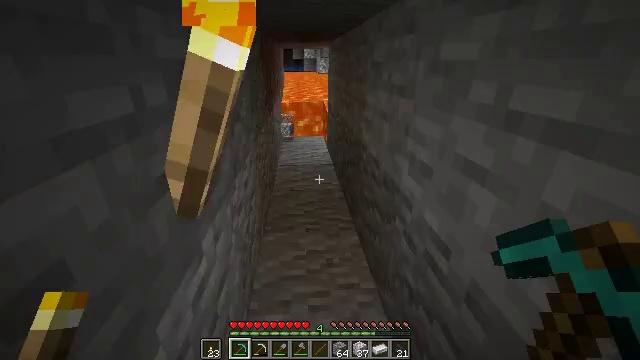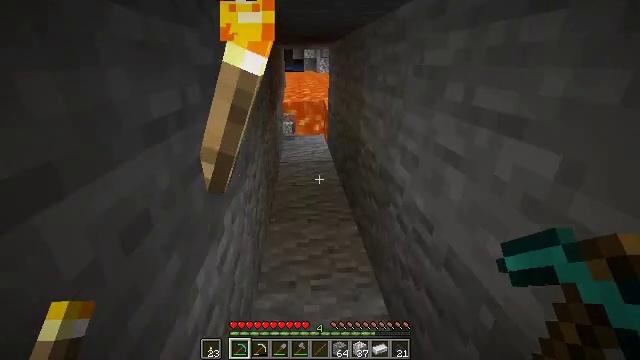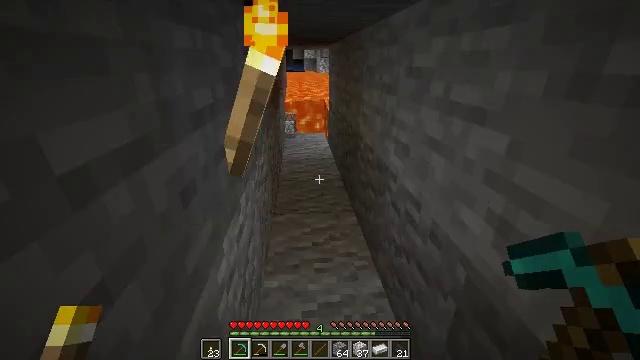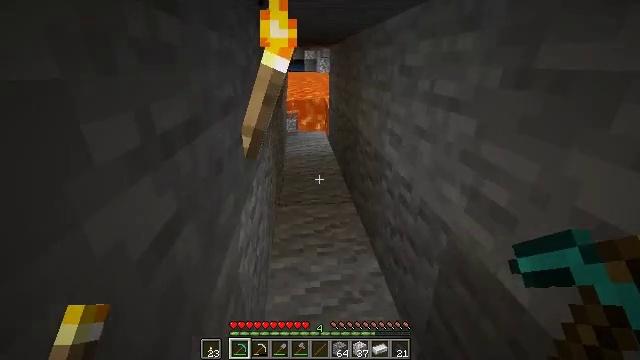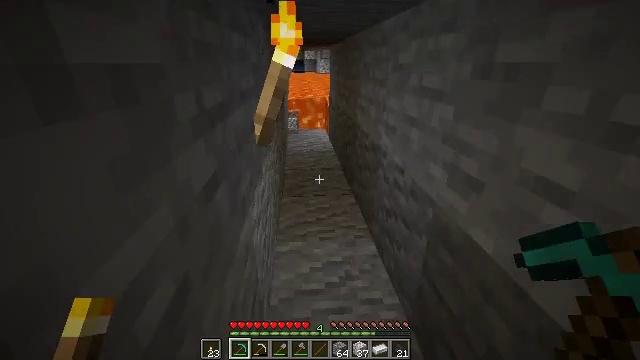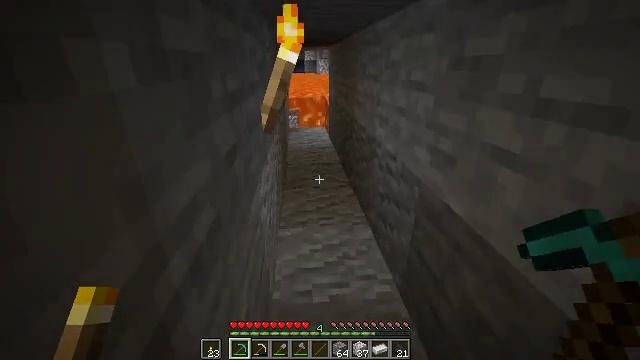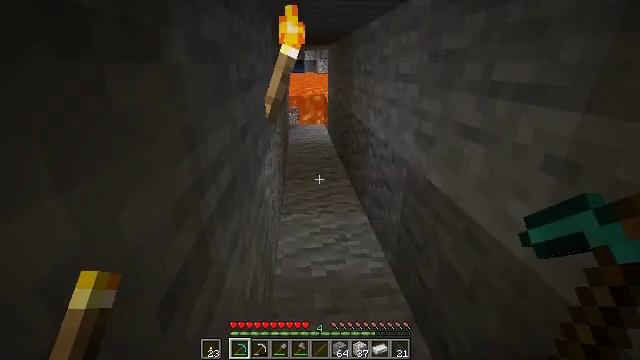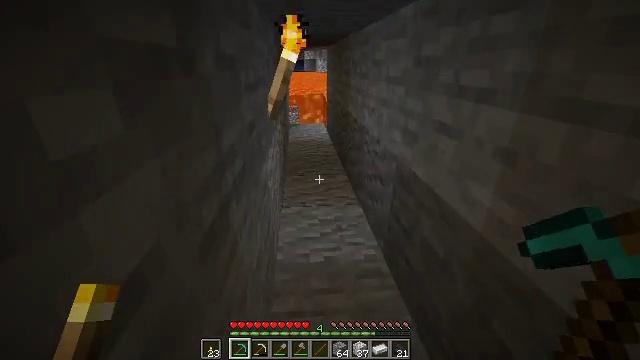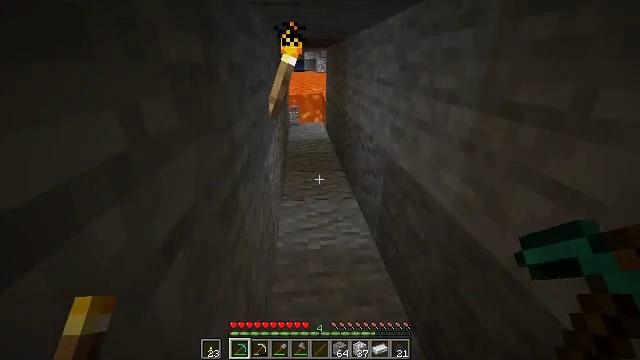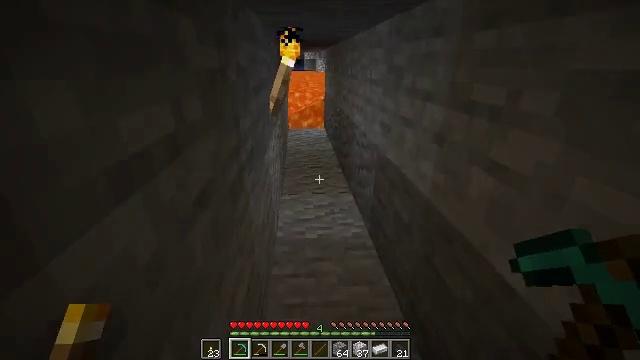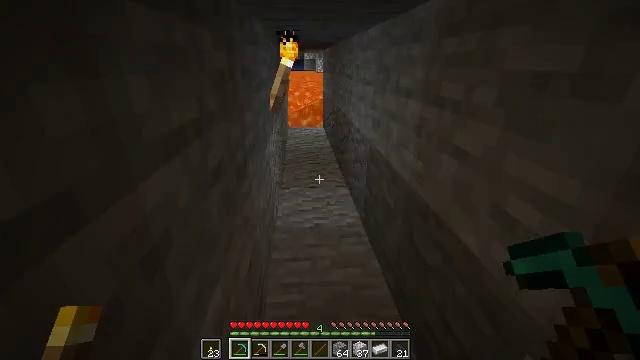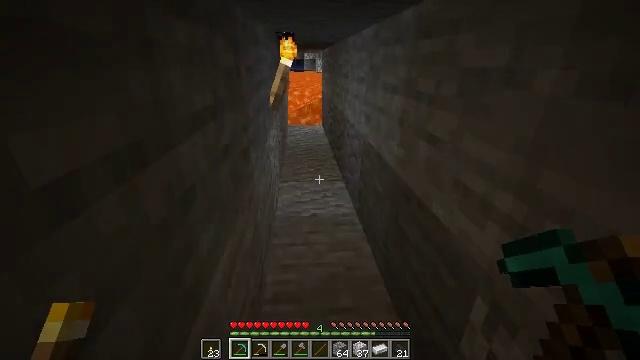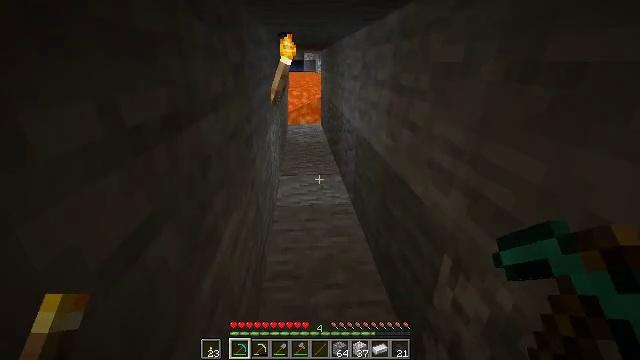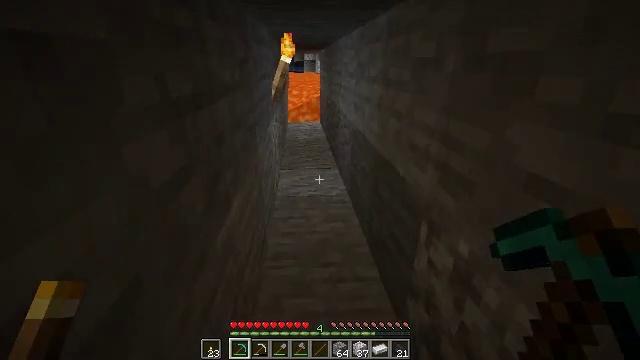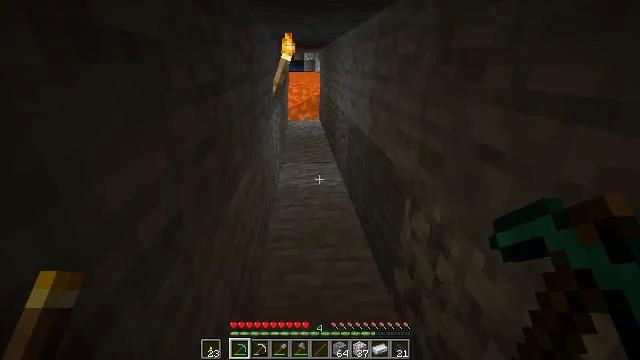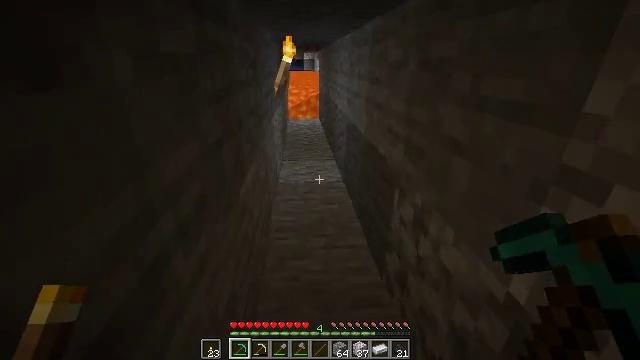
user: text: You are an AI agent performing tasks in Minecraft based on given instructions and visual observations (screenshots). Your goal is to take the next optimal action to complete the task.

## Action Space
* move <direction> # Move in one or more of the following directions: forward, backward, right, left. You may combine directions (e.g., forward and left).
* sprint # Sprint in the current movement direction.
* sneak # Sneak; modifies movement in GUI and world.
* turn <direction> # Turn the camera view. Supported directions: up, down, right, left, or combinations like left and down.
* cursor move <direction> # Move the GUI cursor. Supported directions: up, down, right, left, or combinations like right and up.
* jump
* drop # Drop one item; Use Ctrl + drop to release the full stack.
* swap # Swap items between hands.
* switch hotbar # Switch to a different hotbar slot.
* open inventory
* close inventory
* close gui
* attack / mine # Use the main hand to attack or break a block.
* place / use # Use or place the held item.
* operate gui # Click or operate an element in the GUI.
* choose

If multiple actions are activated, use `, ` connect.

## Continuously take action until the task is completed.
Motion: motion action
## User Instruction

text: Gather stone by using a pickaxe.
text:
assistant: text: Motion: move back
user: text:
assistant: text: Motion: move back
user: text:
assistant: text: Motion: move back
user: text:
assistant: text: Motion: move back
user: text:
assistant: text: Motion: move back
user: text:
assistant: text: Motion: move back
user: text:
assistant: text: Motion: move back
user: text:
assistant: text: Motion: move back
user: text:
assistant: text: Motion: move back
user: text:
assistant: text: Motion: move back
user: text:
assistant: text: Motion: move back
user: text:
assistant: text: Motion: move back
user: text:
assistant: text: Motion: move back
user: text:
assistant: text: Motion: move back
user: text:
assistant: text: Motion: move back
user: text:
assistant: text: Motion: move back
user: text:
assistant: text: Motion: move back
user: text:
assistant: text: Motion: move back
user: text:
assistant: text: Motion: no_op
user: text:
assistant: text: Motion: no_op
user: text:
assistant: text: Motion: switch to hotbar 6
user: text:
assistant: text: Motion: switch to hotbar 6
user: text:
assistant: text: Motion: switch to hotbar 6
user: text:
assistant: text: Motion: switch to hotbar 6
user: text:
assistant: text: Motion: switch to hotbar 6
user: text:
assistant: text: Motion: no_op
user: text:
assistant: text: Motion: no_op
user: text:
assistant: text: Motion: no_op
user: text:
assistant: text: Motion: no_op
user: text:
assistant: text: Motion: no_op